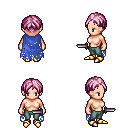
a pixel art fantasy rpg character, female body template, human, light skin, blue tattered cape, teal pants, pink parted hairstyle, gold boots, dagger, four views (front, back, left, right), 2x2 character sprite sheet, small pixel art, hard edges, no anti-aliasing